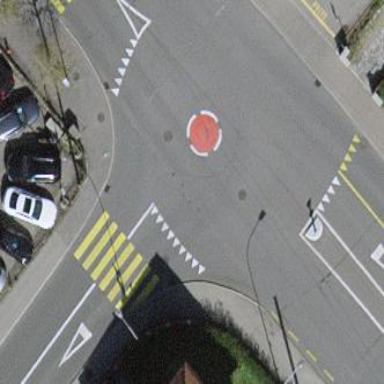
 featuring roundabout. There are trolley wires present along the road."